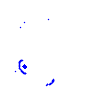
Particle: proton